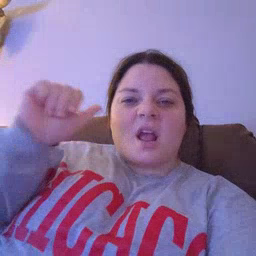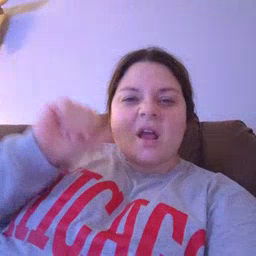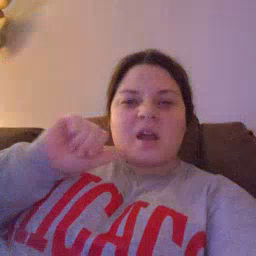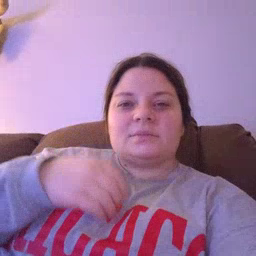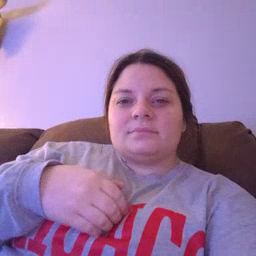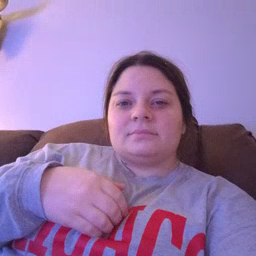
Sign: aunt